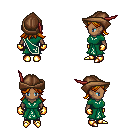
a pixel art fantasy rpg character, female body template, human, dark skin, sash dress, metal pants, dark blonde loose hair, leather cap, gold gloves, gold boots, four views (front, back, left, right), 2x2 character sprite sheet, small pixel art, hard edges, no anti-aliasing